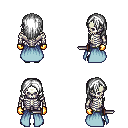
a pixel art fantasy rpg character, male body template, skeleton, overskirt, teal pants, white long hairstyle, gold gloves, gray slippers, dagger, four views (front, back, left, right), 2x2 character sprite sheet, small pixel art, hard edges, no anti-aliasing